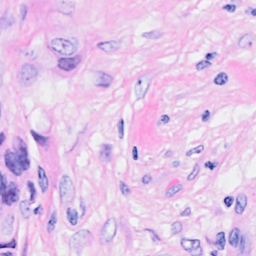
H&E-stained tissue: Breast